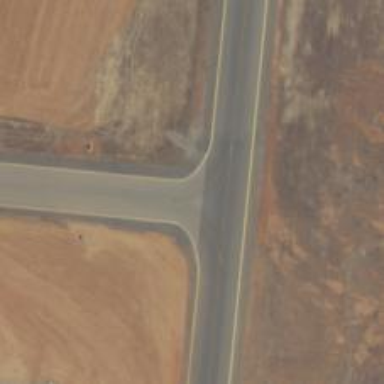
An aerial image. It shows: Image of taxiway at airport.